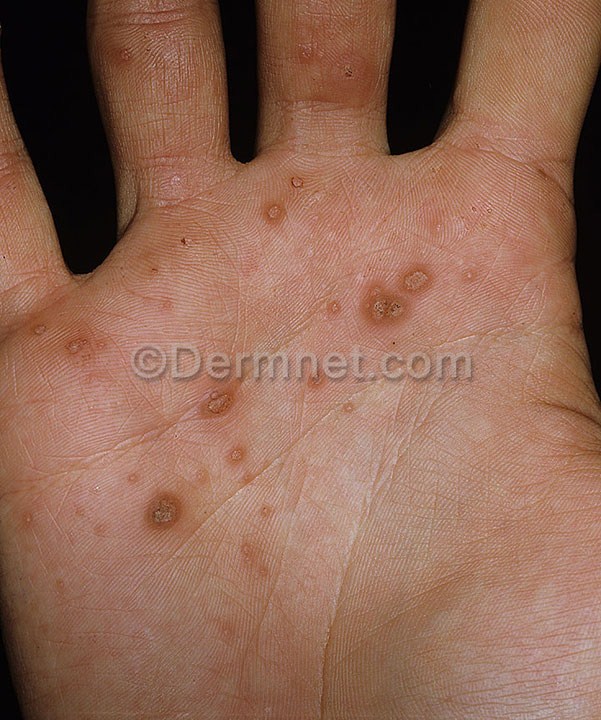
Disease: Warts Molluscum and other Viral Infections